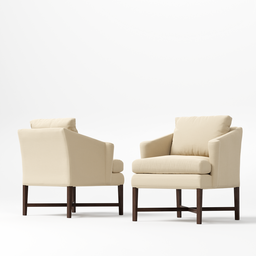
Label: furniture